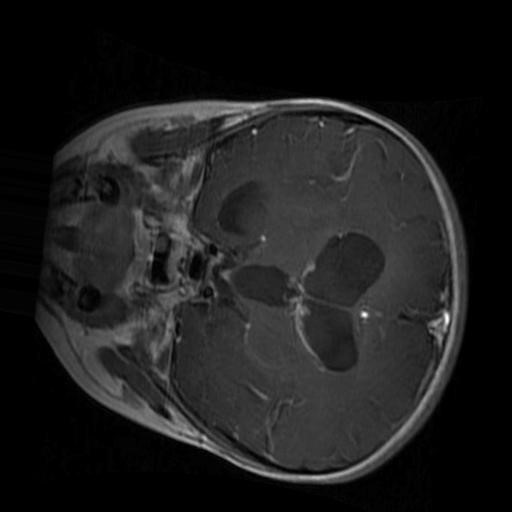
Label: brain_glioma